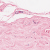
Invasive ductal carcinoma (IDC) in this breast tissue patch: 0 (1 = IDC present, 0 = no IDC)